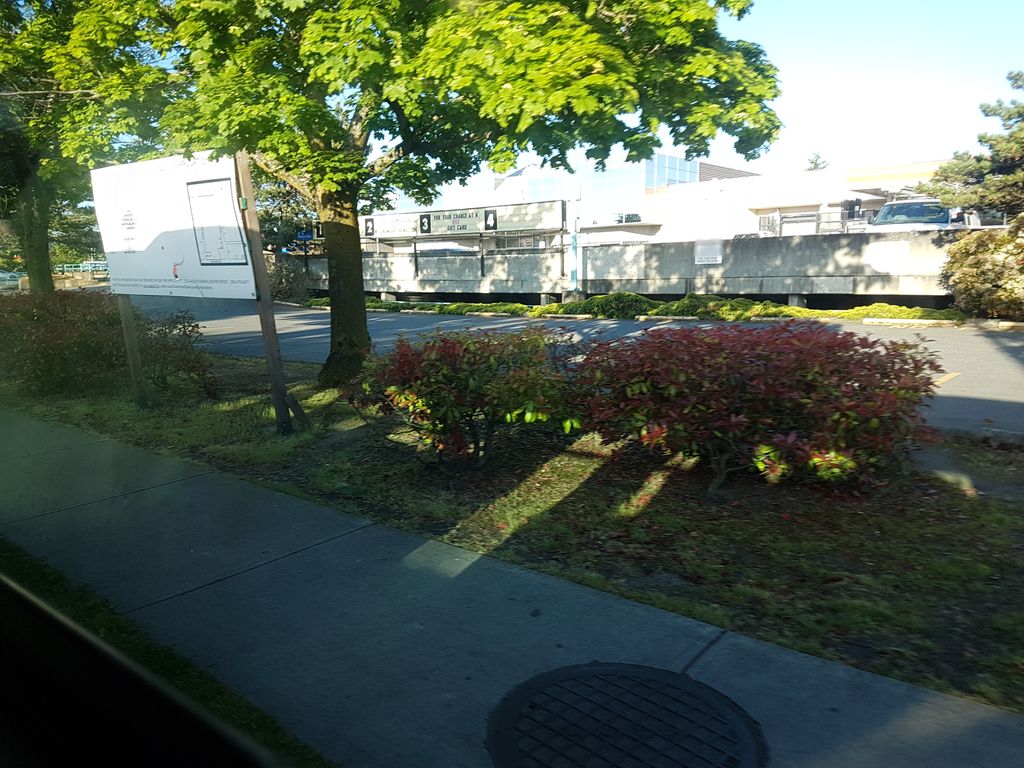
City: victoria